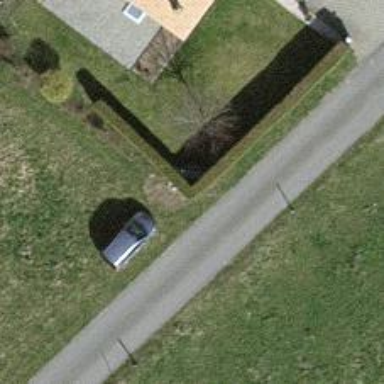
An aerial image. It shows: Hedge barrier.